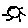
Label: sun